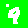
Digit: 9